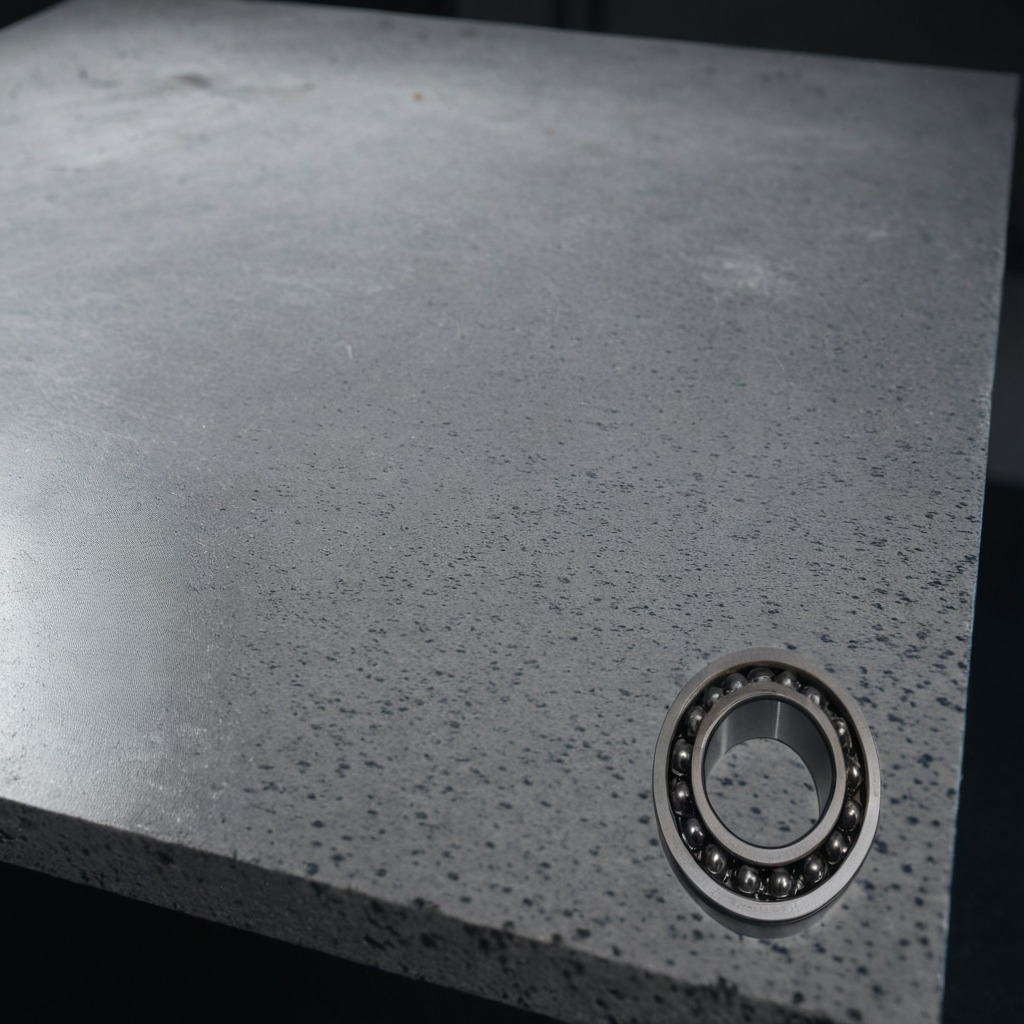
A ball bearing is lying on a clean granite table inside a workshop at night.